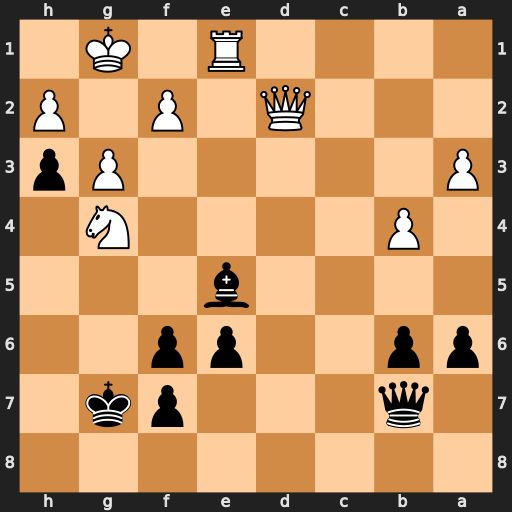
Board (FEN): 8/1q3pk1/pp2pp2/4b3/1P4N1/P5Pp/3Q1P1P/4R1K1
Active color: b
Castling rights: -
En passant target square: -
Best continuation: Qg2#